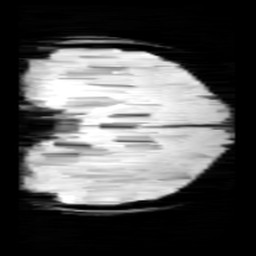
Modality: minIP
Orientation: coronal
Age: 9
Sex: female
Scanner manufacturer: siemens
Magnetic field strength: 3 T
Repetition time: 0.027 s
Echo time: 0.02 s